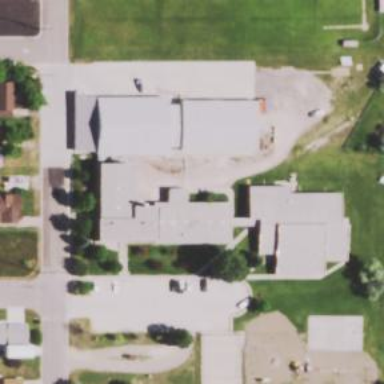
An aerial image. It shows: Public building.